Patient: sex F, age 76
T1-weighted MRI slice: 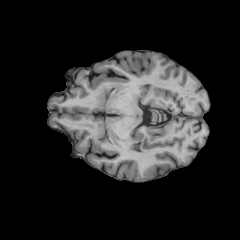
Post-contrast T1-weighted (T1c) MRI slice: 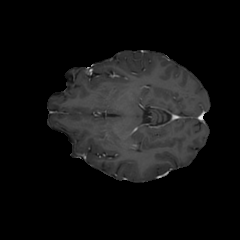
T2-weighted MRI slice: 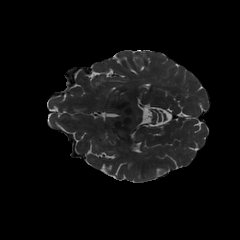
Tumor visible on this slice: no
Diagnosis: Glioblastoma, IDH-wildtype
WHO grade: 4